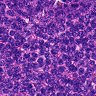
Metastatic tissue present: no